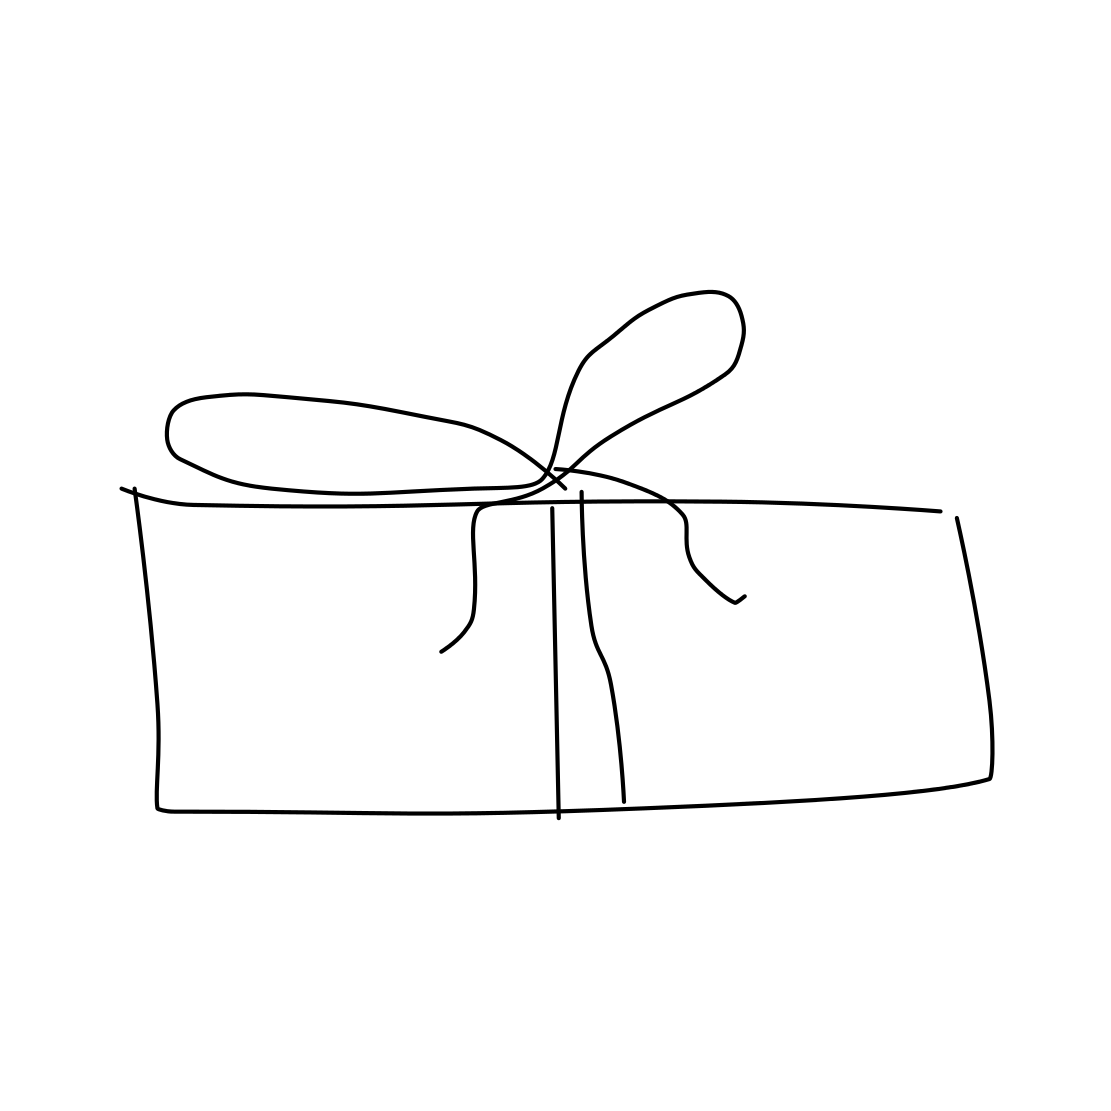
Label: present